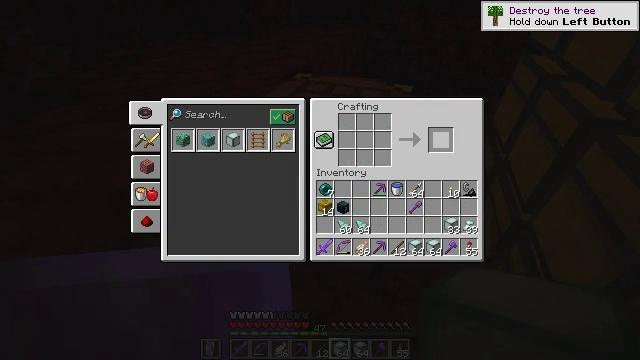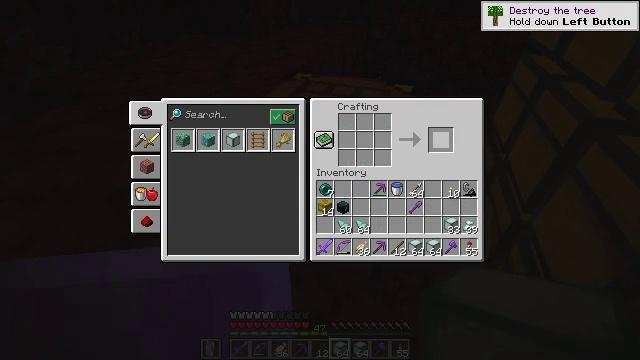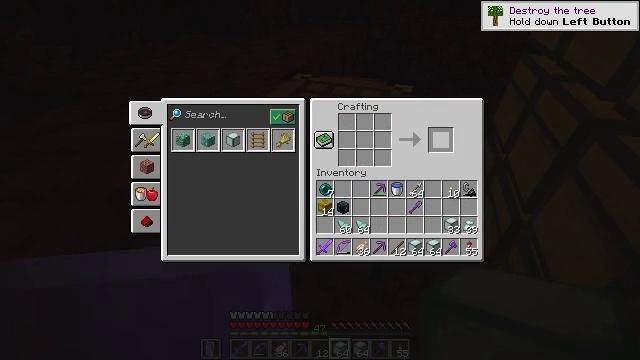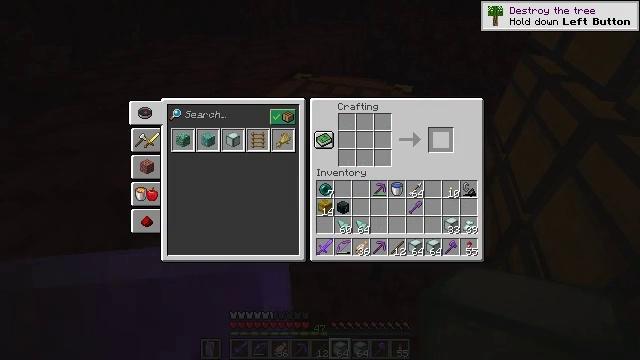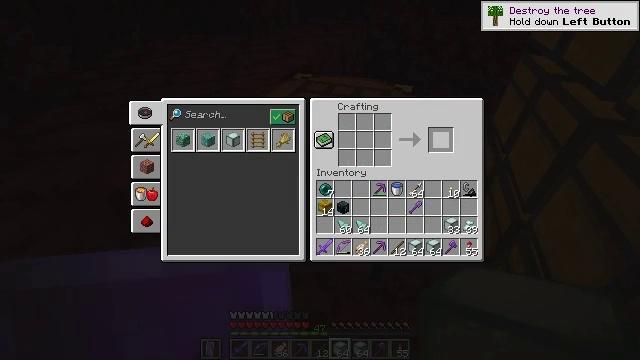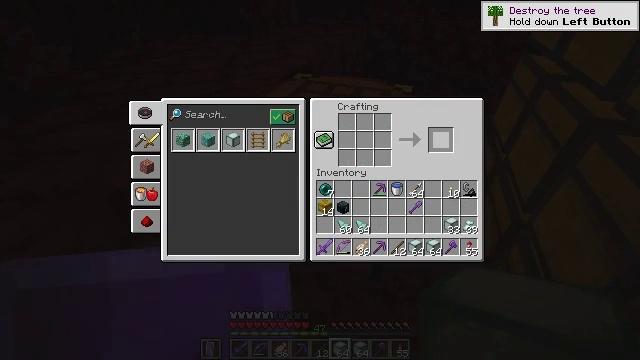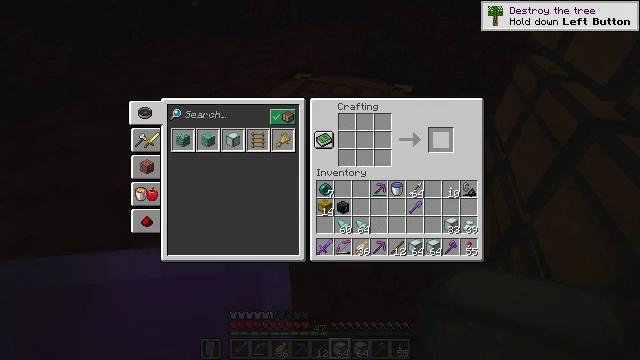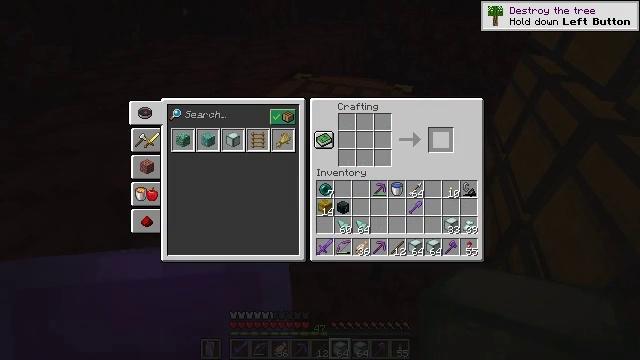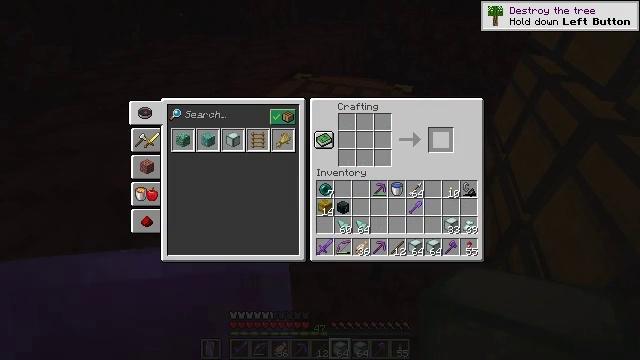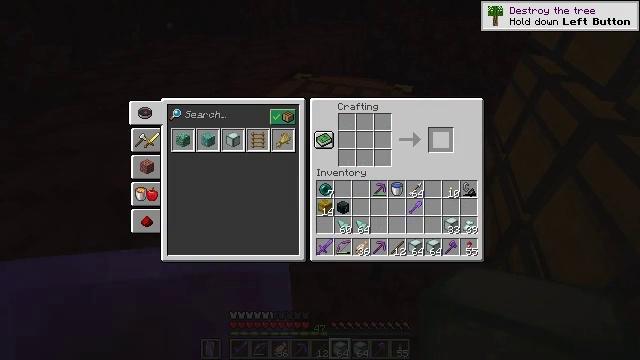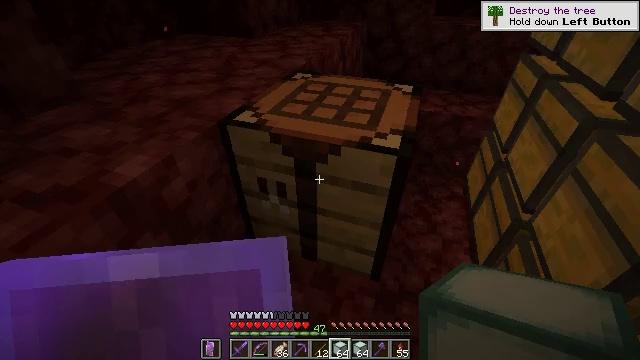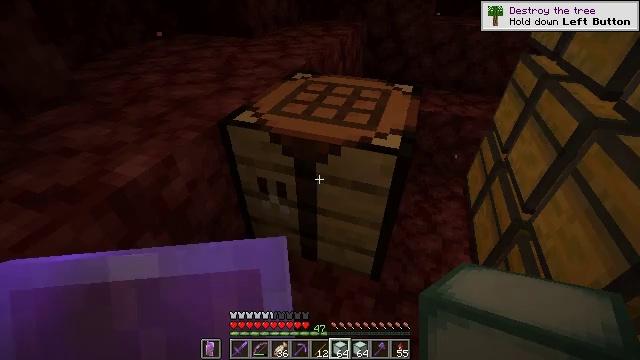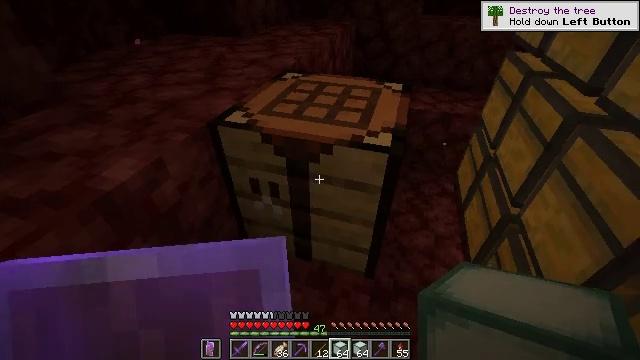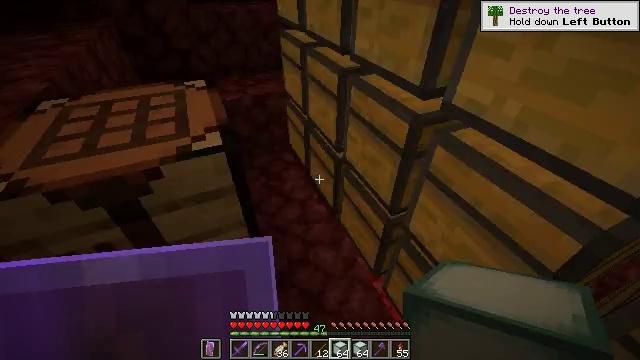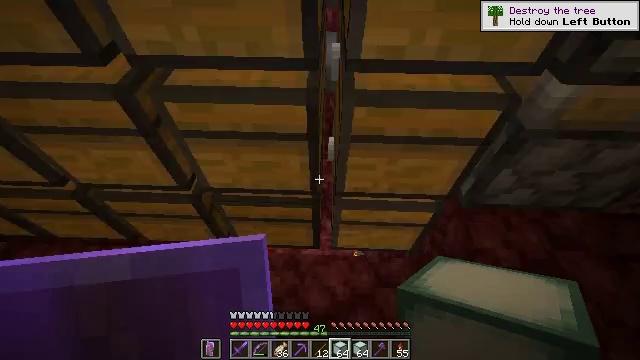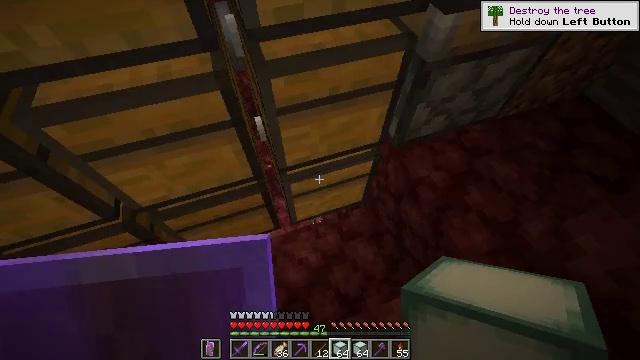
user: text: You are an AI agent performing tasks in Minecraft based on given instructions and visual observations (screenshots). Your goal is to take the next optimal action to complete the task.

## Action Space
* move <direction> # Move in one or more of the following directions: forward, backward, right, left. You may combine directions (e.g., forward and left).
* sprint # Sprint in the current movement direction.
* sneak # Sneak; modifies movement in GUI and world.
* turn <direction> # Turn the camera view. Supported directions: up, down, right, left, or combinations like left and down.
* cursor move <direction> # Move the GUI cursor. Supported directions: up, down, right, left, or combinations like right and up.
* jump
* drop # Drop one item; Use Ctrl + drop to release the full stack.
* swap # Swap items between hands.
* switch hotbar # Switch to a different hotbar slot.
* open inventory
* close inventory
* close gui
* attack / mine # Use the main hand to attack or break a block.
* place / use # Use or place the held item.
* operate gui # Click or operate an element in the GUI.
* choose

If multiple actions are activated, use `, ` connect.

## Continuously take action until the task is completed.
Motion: motion action
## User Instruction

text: Form a sea lantern in the crafting grid.
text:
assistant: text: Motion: sneak, attack / mine
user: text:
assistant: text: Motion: sneak, attack / mine
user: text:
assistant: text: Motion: sneak, attack / mine
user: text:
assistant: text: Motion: no_op
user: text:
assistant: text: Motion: no_op
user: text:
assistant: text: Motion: no_op
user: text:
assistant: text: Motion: no_op
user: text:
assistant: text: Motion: no_op
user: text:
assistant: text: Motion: no_op
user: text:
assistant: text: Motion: no_op
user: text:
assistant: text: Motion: no_op
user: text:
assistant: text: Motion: turn right
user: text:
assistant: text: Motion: turn right and down
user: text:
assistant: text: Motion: turn right and down
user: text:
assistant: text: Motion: turn right and down
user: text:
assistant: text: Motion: no_op
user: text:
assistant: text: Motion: no_op
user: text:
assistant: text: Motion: no_op
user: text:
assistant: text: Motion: no_op
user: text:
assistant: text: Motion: no_op
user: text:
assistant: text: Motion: no_op
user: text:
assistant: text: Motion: no_op
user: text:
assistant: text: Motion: no_op
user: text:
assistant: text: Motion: no_op
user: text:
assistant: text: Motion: turn left
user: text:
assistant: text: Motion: turn left
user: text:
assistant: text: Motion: turn left
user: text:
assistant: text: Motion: no_op
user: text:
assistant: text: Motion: no_op
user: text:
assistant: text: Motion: no_op